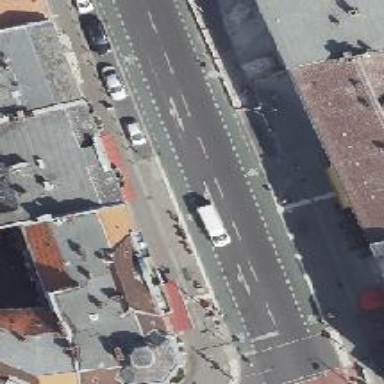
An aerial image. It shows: Secondary road with separate sidewalks and cycle lanes. The lane markings and green cycle lane surface make it easier for cyclists to navigate.